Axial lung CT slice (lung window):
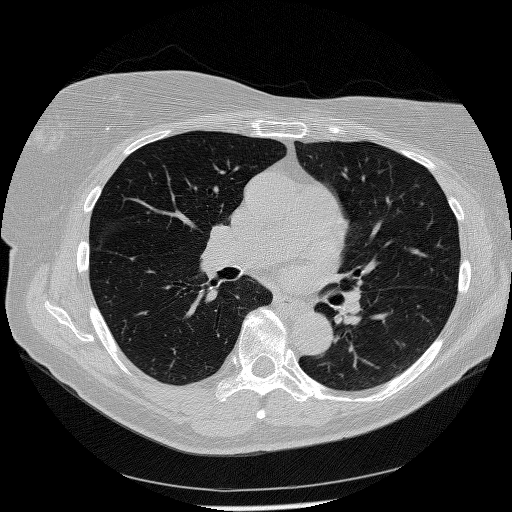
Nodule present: no